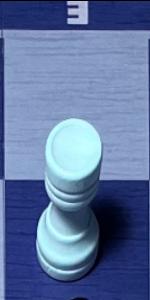
Label: Rook_White